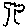
Label: tree